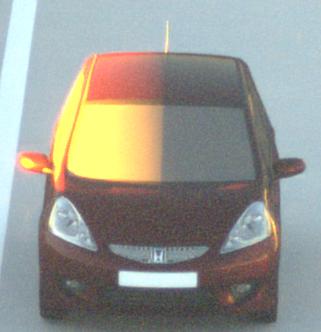
Make: Honda
Model: Jazz 1.2
Detailed model: Jazz (III) (11/08 - 04/11)
Model produced from: 2008/11
Model produced until: 2010/10
Doors: 5
Color: red
Road condition: dry road
Daytime: sunrise or sunset
Contrast: high contrast